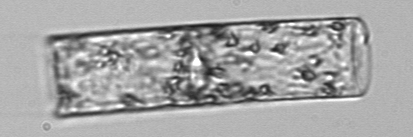
Label: Guinardia_flaccida